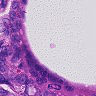
Metastatic tissue present: yes